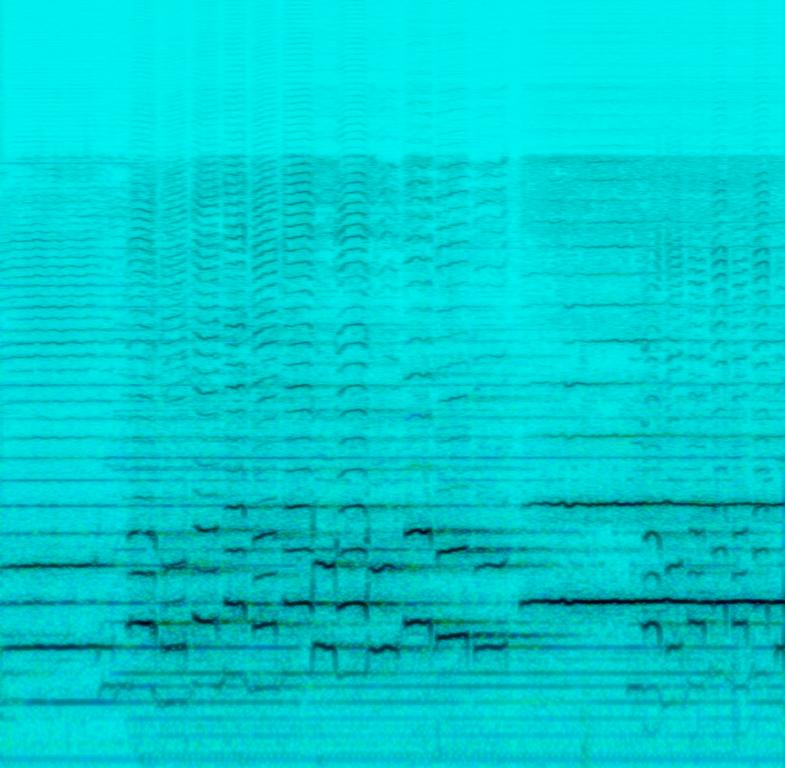
This is a Swiss folk music piece. There is a male vocal and there is a female vocal. They are yodeling as a duet. The melody in the background is being played by a melodeon. There is a pastoral feel to it. This piece could be used in the soundtrack of a movie that takes place in the Alps region.